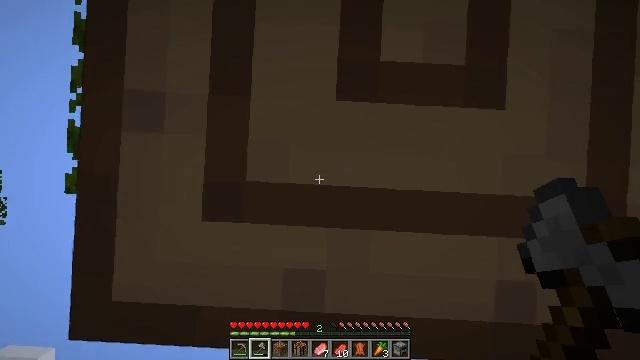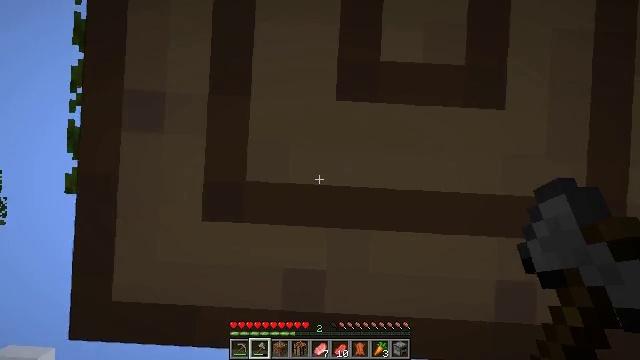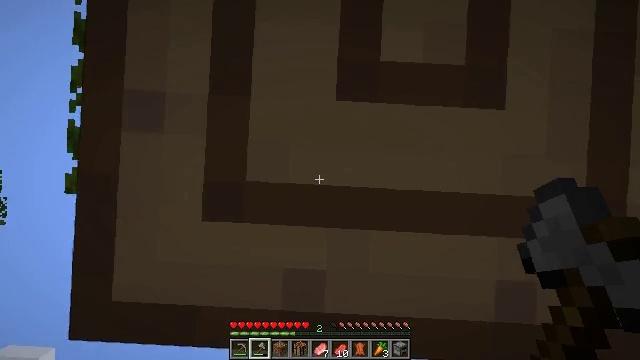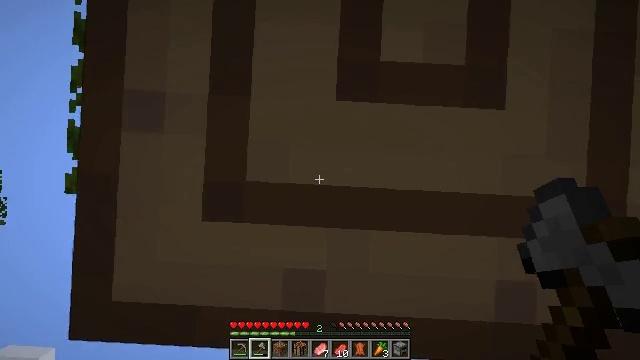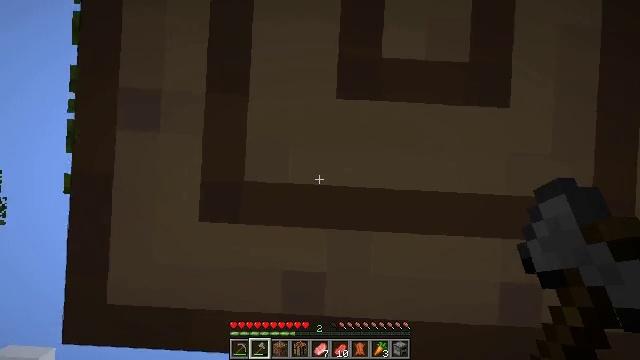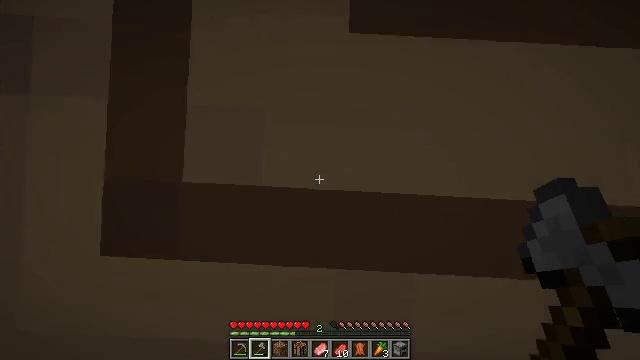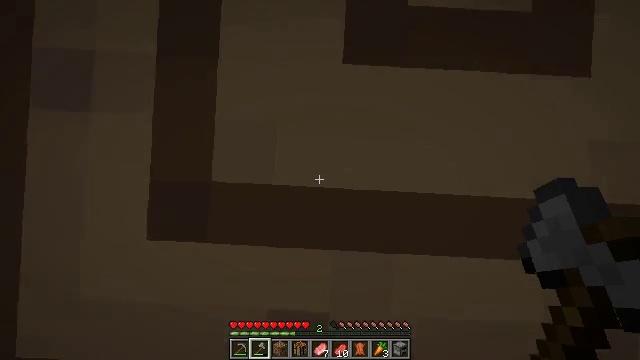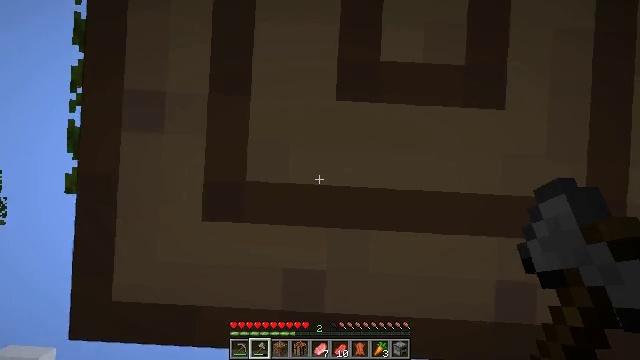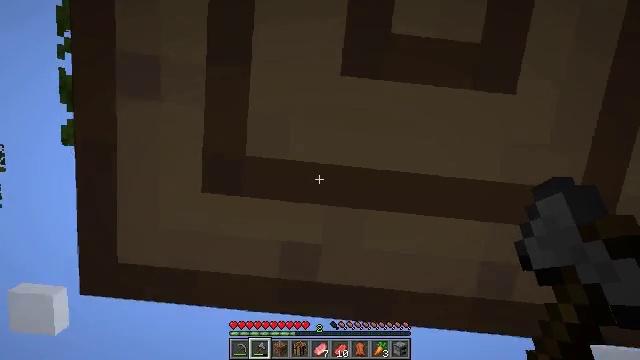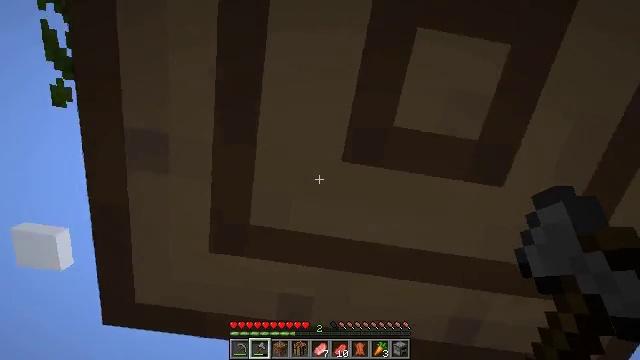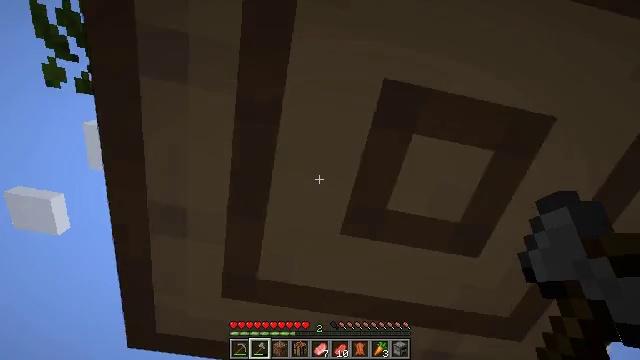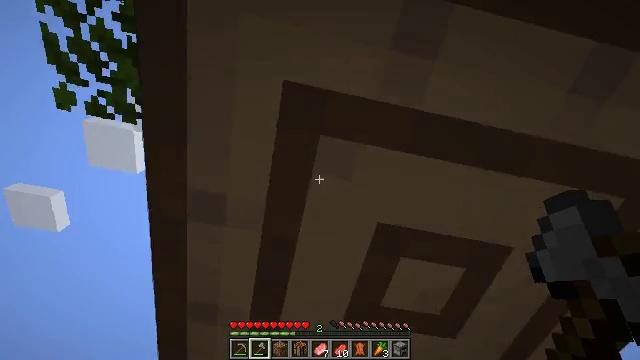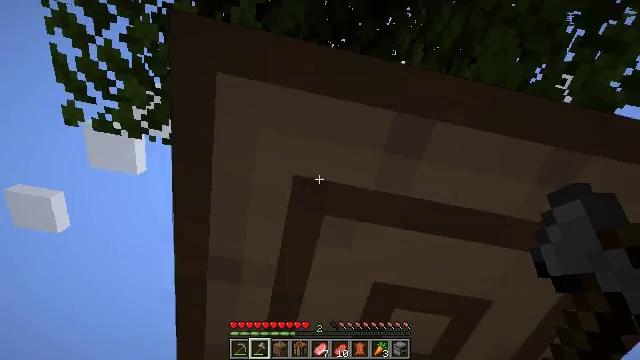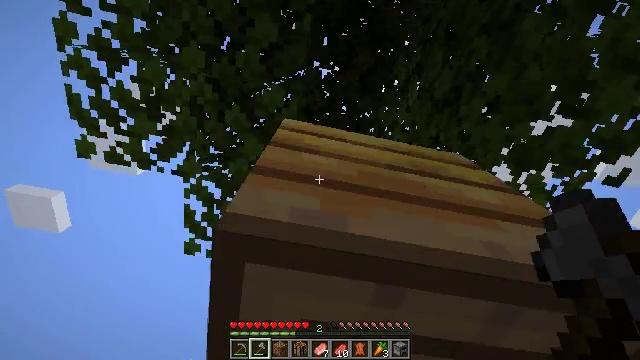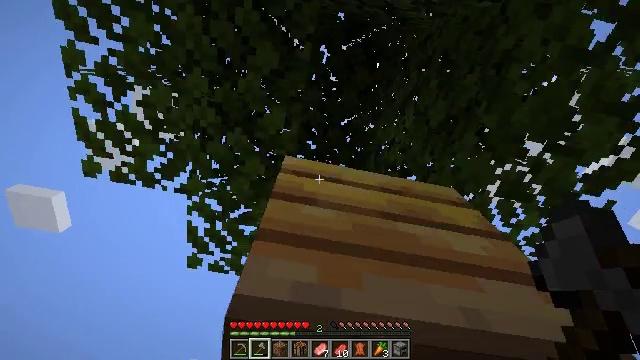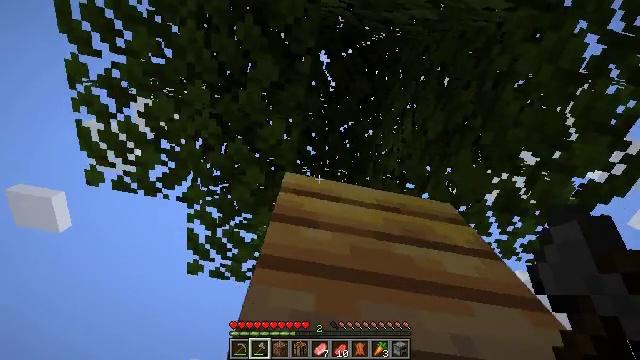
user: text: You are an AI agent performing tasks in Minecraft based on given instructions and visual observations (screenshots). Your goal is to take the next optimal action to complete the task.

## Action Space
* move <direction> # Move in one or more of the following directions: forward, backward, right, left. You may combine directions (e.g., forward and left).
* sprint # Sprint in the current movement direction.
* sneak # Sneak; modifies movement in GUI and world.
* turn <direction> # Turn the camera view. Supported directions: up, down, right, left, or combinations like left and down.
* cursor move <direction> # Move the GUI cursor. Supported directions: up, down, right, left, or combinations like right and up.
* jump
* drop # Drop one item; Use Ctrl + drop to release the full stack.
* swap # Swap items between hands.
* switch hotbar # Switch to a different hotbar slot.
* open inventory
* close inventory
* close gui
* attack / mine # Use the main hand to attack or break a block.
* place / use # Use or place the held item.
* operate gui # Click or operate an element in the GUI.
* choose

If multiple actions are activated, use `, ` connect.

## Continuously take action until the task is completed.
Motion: motion action
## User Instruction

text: Mine the bee nest.
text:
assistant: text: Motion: no_op
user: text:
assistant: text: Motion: no_op
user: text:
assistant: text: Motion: no_op
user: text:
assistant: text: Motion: jump
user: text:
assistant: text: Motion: jump
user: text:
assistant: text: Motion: jump
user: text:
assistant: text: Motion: jump
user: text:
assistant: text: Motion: move back, turn right and down
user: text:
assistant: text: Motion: move back, turn right and down
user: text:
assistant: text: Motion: move back, turn right and down
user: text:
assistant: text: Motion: move back
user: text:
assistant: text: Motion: move back
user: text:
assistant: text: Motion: move back
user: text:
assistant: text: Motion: move back
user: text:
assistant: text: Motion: move back
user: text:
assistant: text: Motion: move back
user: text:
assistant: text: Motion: move back, turn down
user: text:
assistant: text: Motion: move back, turn down
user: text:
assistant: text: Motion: move back, turn down
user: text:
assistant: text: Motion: move back, turn down
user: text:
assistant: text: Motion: move back
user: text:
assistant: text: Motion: move back
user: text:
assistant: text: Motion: move back
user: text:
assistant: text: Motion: move back
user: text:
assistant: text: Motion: move back
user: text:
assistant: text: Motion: move back, turn down
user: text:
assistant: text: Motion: move back, turn down
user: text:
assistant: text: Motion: move back, turn down
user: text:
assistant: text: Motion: turn down
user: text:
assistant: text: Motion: no_op